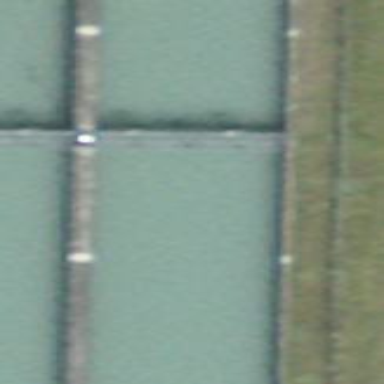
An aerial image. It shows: Reservoir of water.